Problem: work_life_balance_ch2 (2022, round2)

**The only differences between this chapter and [chapter 1](https://www.facebook.com/codingcompetitions/hacker-cup/2022/round-2/problems/D1) is that here, \(A_i \in \{1, 2\}\), and you may only swap adjacent elements of \(A_i\) with a single operation.**

As a Metal Platforms employee, you place a high value on your work-life balance. Boss Rob has assigned you \(N\) tasks, the \(i\)th of which takes \(A_i\) minutes to finish, where \(A_i\) is either **\(\mathbf{1}\) or \(\mathbf{2}\)**.

You may reorder your tasks, where each *operation* lets you **swap any two adjacent elements** of \(A\) (\(A_i\) and \(A_j\) for some \(i\) and \(j\) such that \(|i - j| = 1\)).

To reflect how often task requirements change in the real world, there will be \(M\) updates made to the task completion times, with the \(i\)th update setting \(A_{X_i}\) to \(Y_i\).

After completing the \(i\)th update, you would like to know if it's possible to balance the time spent at work versus at home, namely if you hope to finish the first \(Z_i\) tasks at work and the rest at home. Specifically, let \(Q_i\) be the minimum number of swap operations which must be theoretically performed so that \(A_1 + ... + A_{Z_i} = A_{Z_i + 1} + ... + A_{N}\), with \(Q_i = -1\) if it's impossible. Note that it's possible for \(Q_i\) to be \(0\), if the subarrays already have equal sums.

To reduce the size of the output, please compute the sum of \(Q_1\), ..., \(Q_M\).

# Constraints

\(1 \le T \le 95\)
\(2 \le N \le 1{,}000{,}000\)
\(1 \le M \le 1{,}000{,}000\)
\(A_i, Y_i \in \{1, 2\}\)
\(1 \le X_i \le N\)
\(1 \le Z_i \le N-1\)

The sum of \(N+M\) across all test cases is at most \(7{,}000{,}000\).

# Input Format

Input begins with a single integer \(T\), the number of test cases. For each test case, there is first a line containing two space-separated integers \(N\) and \(M\). Then, there is a line containing \(N\) digits, \(A_1\), \(A_2\), ..., \(A_N\). Then, \(M\) lines follow, the \(i\)th of which contains three space-separated integers \(X_i\), \(Y_i\), and \(Z_i\).

# Output Format

For the \(i\)th test case, output `"Case #i: "` followed by a single integer, \(Q_1 + ... + Q_M\).

# Sample Explanation

The first case is depicted below:

{{PHOTO_ID:2337609416394611|WIDTH:700}}

We start with \(A = [1, 2]\). The first update yields \(A=[1, 1]\) with \(Z_1 = 1\). The first and second tasks are already equal, so \(Q_1 = 0\) as no swaps are necessary. The second update yields \(A=[2, 1]\), and after the third update we still have \([2, 1]\). In neither case can we equally split the tasks, so \(Q_2 = Q_3 = -1\). The final answer is \(0 + (-1) + (-1) = -2\).

The second case is depicted below:

{{PHOTO_ID:402660235386017|WIDTH:700}}

We start with \(A = [1, 1, 1, 2]\). The first update yields \(A=[2, 1, 1, 2]\) with \(Z_1 = 2\). The two subarrays both sum to \(3\) already, so \(Q_1 = 0\). The second update yields \(A=[2, 2, 1, 2]\). It's impossible to split the tasks equally, so \(Q_2 = -1\). The third update yields \(A=[2, 2, 1, 1]\) with \(Z_3 = 2\). We can swap the second and third tasks so that both halves of the array sum to \(3\), so \(Q_3 = 1\). The final answer is \(0 + (-1) + 1 = 0\).

In the third case, we start with \(A = [1, 1, 1, 1, 2, 2, 2, 2]\). With the updates, we get:
- \(A = [1, 1, 1, 1, 2, 2, 2, 2], Z_1 = 4\) and \(Q_1 = 4\): move the left two \(2\)s two spaces left
- \(A = [1, 1, 1, 1, 2, 2, 2, 2], Z_2 = 3\) and \(Q_2 = 12\): move the left three \(2\)s four spaces left
- \(A = [1, 1, 1, 1, 2, 2, 2, 2], Z_3 = 5\) and \(Q_3 = 0\)
- \(A = [2, 1, 1, 1, 2, 2, 2, 2], Z_4 = 4\) and \(Q_4 = -1\)
- \(A = [2, 1, 2, 1, 2, 2, 2, 2], Z_5 = 4\) and \(Q_5 = 1\): swap \(A_4\) and \(A_5\)

The final answer is \(4 + 12 + 0 + (-1) + 1 = 16\).

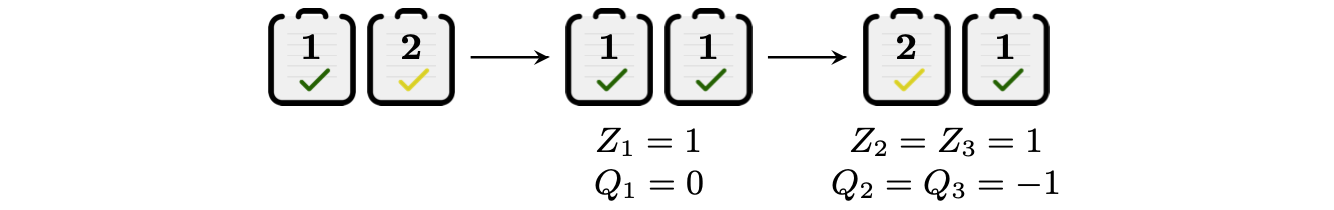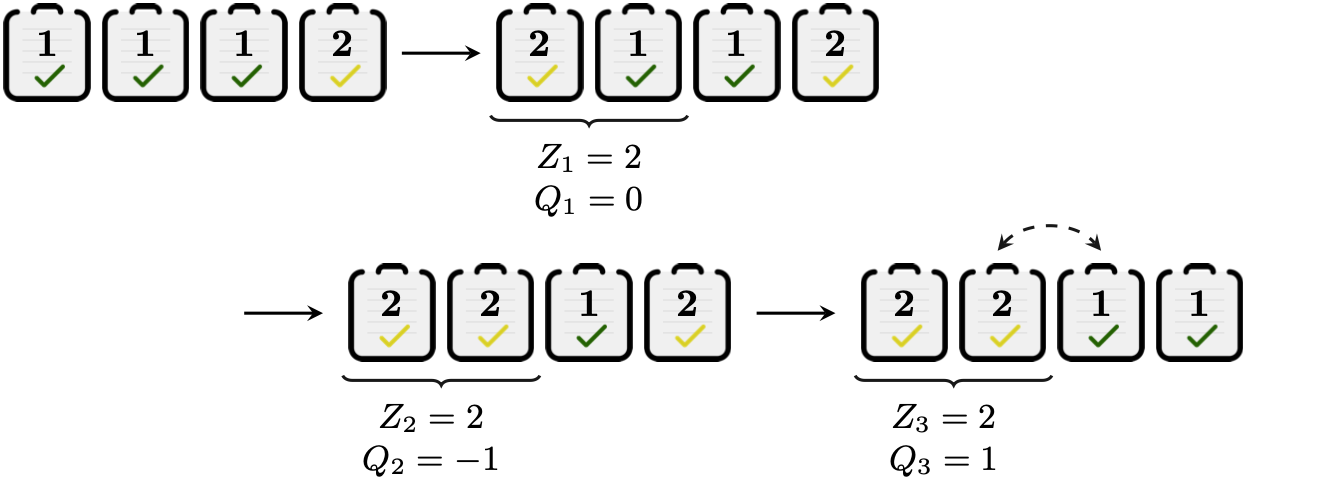

Sample input:
3
2 3
1 2
2 1 1
1 2 1
1 2 1
4 3
1 1 1 2
1 2 2
2 2 2
4 1 2
8 5
1 1 1 1 2 2 2 2
5 2 4
7 2 3
6 2 5
1 2 4
3 2 4

Sample output:
Case #1: -2
Case #2: 0
Case #3: 16

Solution:
We'll maintain two Fenwick trees representing the distribution of \(2\)s. For each index \(i\), the first Fenwick tree will store a value of \(1\) at index \(i\) iff \(A_i = 2\), while the second will store a value of \(i\) at index \(i\) iff \(A_i = 2\). These can be maintained in a total of \(\mathcal{O}((N+M) \log N)\) time.

For the \(i\)th query, we'll let \(L = A_{1..Z_i}\) and \(H = A_{(Z_i+1)..N}\). We can query the first Fenwick tree for the counts of \(2\)s in each subarray, then easily derive the sums of \(L\) and \(H\) from them. Just like in chapter 1, if the difference \(d\) of these sums is odd, they will be impossible to equalize.

For now, assume that the sum of \(L\) is less than the sum of \(H\). Equalizing them can then be thought of as "shifting" one or more \(2\)s to the left — in particular, \(d/2\) different \(2\)s will need to be moved from \(H\) into \(L\), and some \(2\)s in \(L\) may also need to be shifted left to make room for them. Firstly, if \(d/2\) plus the number of \(2\)s in \(L\) is greater than \(Z_i\), there will not be enough room to fit the the required \(2\)s. Secondly, if \(d/2\) exceeds the number of \(2\)s in \(H\), there won't be enough \(2\)s to move over. In either case, we can report \(-1\).

Otherwise, it is always possible to equalize the sums. The process will result in some suffix \(A_{s..Z_i}\) of \(L\) being entirely filled with \(2\)s, with all \(2\)s to the left of it untouched. The number of \(2\)s in that suffix will be \(c = Z_i - s + 1\). Such a suffix is valid if adding \(c\) to the number of \(2\)s in \(A_{1..(s-1)}\) comes out to the required number of \(2\)s (and if there are actually at least \(c\) \(2\)s in \(A_{s..N}\)). There may be multiple consecutive valid choices of \(s\), in which case any will do. We can find one by binary searching for \(s \in [1,Z_i]\) such that the number of \(2\)s in \(A_{s..Z_i} + d/2 = Z_i - s + 1\). This search can be done in \(\mathcal{O}(\log^2 N)\) time with the help of the first Fenwick tree.

With a valid choice of \(s\), what remains is computing the total cost of shifting the first \(c\) \(2\)s starting at index \(s\) to occupy \(A_{s..Z_i}\). We can find the index \(t\) of the last of those \(2\)s again in \(\mathcal{O}(\log^2 N)\) by binary searching with the help of the first Fenwick tree (this time for \(t \in [s, N]\) such that the number of \(2\)s in \(A_{s..t}\) equals \(c\)). Finally, we can use the second Fenwick tree to compute the sum of those \(c\) \(2\)s' original indices in \(\mathcal{O}(\log N)\) time, and subtract that sum from \(c*(s + Z_i) / 2\) (the sum of their final indices) to yield the answer \(Q_i\).

To handle the symmetric case where the sum of \(L\) is greater than \(H\), we can avoid extra thinking by maintaining two more Fenwick trees for the reversed array \(A'\). For each query, we'll run the same solution above for \(Z_i' = N - Z_i\), taking care when doing the final indices calculations.

[See David Harmeyer's solution video here.](https://youtu.be/3tuCyPdU2fo)

#include <cassert>
#include <iostream>
#include <vector>
using namespace std;

using LL = long long;

struct fenwick {  // For 1-based indices.
  vector<LL> a, t;

  fenwick(int N) : a(N + 1), t(N + 1) {}

  LL sum(int hi) const {
    LL res = 0;
    for (; hi > 0; hi -= hi & -hi) {
      res += t[hi];
    }
    return res;
  }

  void inc(int i, LL x) {
    a[i] += x;
    for (; i < (int)t.size(); i += i & -i) {
      t[i] += x;
    }
  }

  LL at(int i) const { return a[i]; }
  LL sum(int lo, int hi) const { return sum(hi) - sum(lo - 1); }
  void set(int i, LL x) { inc(i, x - a[i]); }
};

template <typename Predicate>
int binary_search_last_true(int lo_incl, int hi_excl, Predicate pred) {
  int mid, lo = lo_incl, hi = hi_excl - 1;
  while (lo < hi) {
    mid = lo + (hi - lo + 1) / 2;
    if (pred(mid)) {
      lo = mid;
    } else {
      hi = mid - 1;
    }
  }
  return pred(lo) ? lo : hi_excl;
}

LL solve() {
  int N, M;
  cin >> N >> M;
  auto rev = [=](int i) -> int { return N - i + 1; };
  fenwick Tv_fwd(N), Ti_fwd(N), Tv_rev(N), Ti_rev(N);
  for (int i = 1, a; i <= N; i++) {
    cin >> a;
    Tv_fwd.set(i, a == 2);
    Ti_fwd.set(i, a == 2 ? i : 0);
    Tv_rev.set(rev(i), a == 2);
    Ti_rev.set(rev(i), a == 2 ? i : 0);
  }
  LL ans = 0;
  for (int i = 0, x, y, z; i < M; i++) {
    cin >> x >> y >> z;
    Tv_fwd.set(x, y == 2);
    Ti_fwd.set(x, y == 2 ? x : 0);
    Tv_rev.set(rev(x), y == 2);
    Ti_rev.set(rev(x), y == 2 ? x : 0);
    int L2cnt = Tv_fwd.sum(1, z), H2cnt = Tv_fwd.sum(z + 1, N);
    int sumL = 1 * (z - L2cnt) + 2 * L2cnt;
    int sumH = 1 * (N - z - H2cnt) + 2 * H2cnt;
    if (sumL == sumH) {
      continue;
    }
    auto getQ = [&](
      const fenwick &Tv, const fenwick &Ti, int d, int z, bool is_rev
    ) -> LL {
      int req2s = d / 2, tgt2s = Tv.sum(1, z) + req2s;
      if (
        d % 2 == 1 ||  // Can't reduce d by an odd number with swaps.
        tgt2s > z ||  // Not enough room to fit all the 2's to make d = 0.
        req2s > Tv.sum(z + 1, N)  // Not enough 2's from H to move over to L.
      ) {
        return -1;
      }
      // Assuming sumL < sumH, check that a choice of s will make sumL >= sumH
      // if we fill a A[s..z] by shifting 2's from A[(z+1)..N] leftwards, all
      // without touching the 2's in A[1..(s-1)].
      int s = binary_search_last_true(1, z + 1, [&](int s) {
        // On the domain s=1..z, this predicate yields a pattern 1111000, as
        // we'll need force sufficiently many 2's in A[s..z] to hit the target
        // number of 2s required to make sumL = sumH.
        return Tv.sum(1, s - 1) + (z - s + 1) >= tgt2s;
      });
      assert(s <= z);
      int c = z - s + 1;
      // Now compute the total cost of shifting the 2s from the range s..t
      // leftwards to fill the indices s..z.
      int t = 1 + binary_search_last_true(s, N + 1, [&](int t) {
        // On the domain t=s..N, this predicate yields a pattern 1111000, as
        // we'll need to choose sufficiently large t for there to be enough 2s.
        return Tv.sum(s, t) < c;
      });
      assert(t <= N);
      // Q_i = (sum of final indices of 2s) - (sum of initial indices of 2s).
      if (is_rev) {
        return (LL)c*(rev(s) + rev(z))/2 - Ti.sum(s, t);
      }
      return Ti.sum(s, t) - (LL)c*(s + z)/2;
    };
    if (sumL < sumH) {
      ans += getQ(Tv_fwd, Ti_fwd, sumH - sumL, z, false);
    } else {
      ans += getQ(Tv_rev, Ti_rev, sumL - sumH, rev(z) - 1, true);
    }
  }
  return ans;
}

int main() {
  ios_base::sync_with_stdio(false);
  cin.tie(nullptr);
  int T;
  cin >> T;
  for (int t = 1; t <= T; t++) {
    cout << "Case #" << t << ": " << solve() << endl;
  }
  return 0;
}